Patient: sex M, age 57
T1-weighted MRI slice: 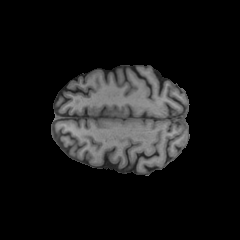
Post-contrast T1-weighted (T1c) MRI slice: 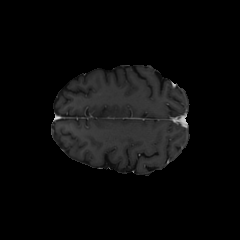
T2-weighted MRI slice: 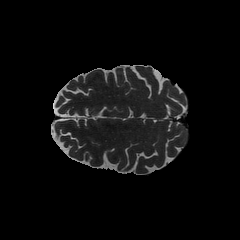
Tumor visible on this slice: no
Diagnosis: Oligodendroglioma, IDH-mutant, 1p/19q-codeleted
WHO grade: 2